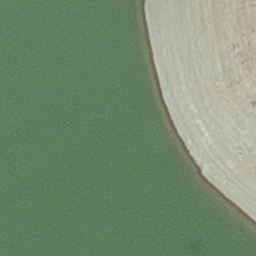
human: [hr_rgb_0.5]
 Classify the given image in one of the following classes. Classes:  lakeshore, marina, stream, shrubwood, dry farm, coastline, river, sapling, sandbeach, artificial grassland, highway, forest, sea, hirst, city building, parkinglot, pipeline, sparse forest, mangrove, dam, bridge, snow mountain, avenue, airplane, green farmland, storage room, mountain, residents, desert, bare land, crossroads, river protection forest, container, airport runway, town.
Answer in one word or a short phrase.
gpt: hirst